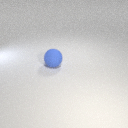
large blue rubber sphere